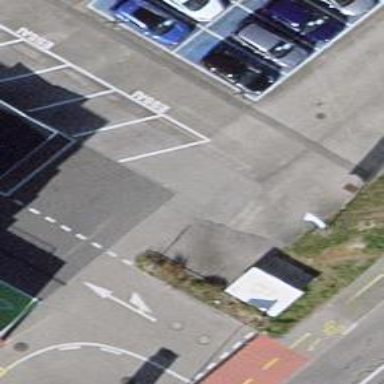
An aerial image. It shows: Road serving as parking aisle.